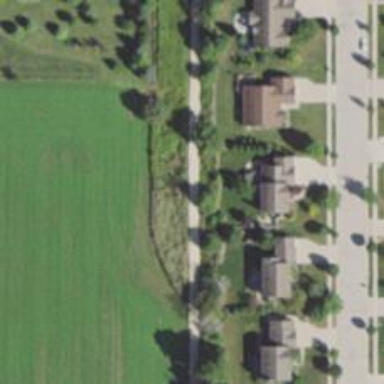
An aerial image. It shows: Driveway.